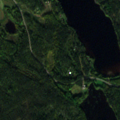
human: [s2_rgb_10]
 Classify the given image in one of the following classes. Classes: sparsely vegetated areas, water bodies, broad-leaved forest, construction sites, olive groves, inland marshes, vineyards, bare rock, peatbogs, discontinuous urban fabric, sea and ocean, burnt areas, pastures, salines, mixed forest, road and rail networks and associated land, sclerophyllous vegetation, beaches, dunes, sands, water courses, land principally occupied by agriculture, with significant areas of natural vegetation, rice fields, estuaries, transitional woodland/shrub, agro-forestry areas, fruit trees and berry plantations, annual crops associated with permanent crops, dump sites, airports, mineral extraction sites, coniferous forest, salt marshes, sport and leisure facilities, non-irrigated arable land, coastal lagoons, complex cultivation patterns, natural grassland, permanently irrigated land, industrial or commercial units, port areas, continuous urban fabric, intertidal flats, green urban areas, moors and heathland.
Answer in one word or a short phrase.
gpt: coniferous forest, mixed forest, water bodies